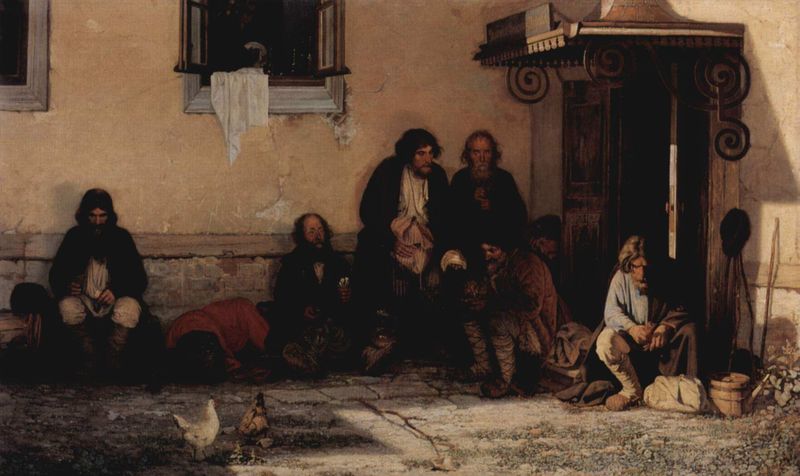
Titel: Der Landtag speist
Künstler: Grigorij Grigorjewitsch Mjassojedow
Standort: Moskva
Institution: Tretjakow-Galerie
Schlagwörter: adler, dunkel, gemälde, gruppe, schatten, gelb, menschen, ocker, sitzen, stadt, wäsche, braun, fenster, frau, grau, haar, hell, holz, hut, licht, männer, reden, schwarz, strasse, szene, tür, weiss, blick, dach, gras, haus, hund, rot, tuch, beige, gespräch, leute, malerei, alt, bart, bärte, hemd, hose, mütze, wand, arm, arme, kleidung, mensch, sockel, stehen, stein, steine, gruppenbildnis, öl, erde, sonne, boden, mantel, realismus, sitzend, stoff, decke, klassizismus, traurig, bauern, fensterläden, genre, sack, stock, kübel, kauern, liegen, schlafen, fassade, gasse, pflaster, gamasche, gepäck, russland, creme, risse, mauer, abendsonne, hof, türe, bank, arbeiter, langeweile, ernst, handtuch, korb, türrahmen, stufe, laken, warten, tor, eingang, fugen, hinterhof, schmiedeeisen, ärmlich, innenhof, offen, lumpen, fensterrahmen, hauswand, scheiben, hocken, schweiz, stiefel, fass, zuber, putz, voluten, wartende, elend, wanderer, niedergeschlagen, baldachin, bettler, trog, konsolen, hahn, bottich, huhn, geöffnet, anlehnen, eimer, vordach, armut, gamaschen, spirale, steinplatten, betteln, holzbottich, hennen, hühner, riss, holzeimer, sockelzone, sachatten, obdachlos, arme leute, scharren, stiefl, picken, hühnerhof, plaudern, hintertür, amt, penner, harke, lungern, obdachlose, hüner, ionenschnecken, offenes fenser